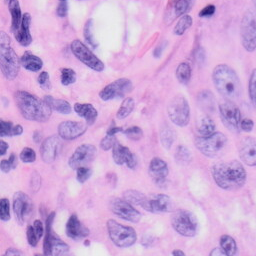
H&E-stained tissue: Skin